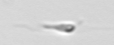
Label: flagellate_morphotype3